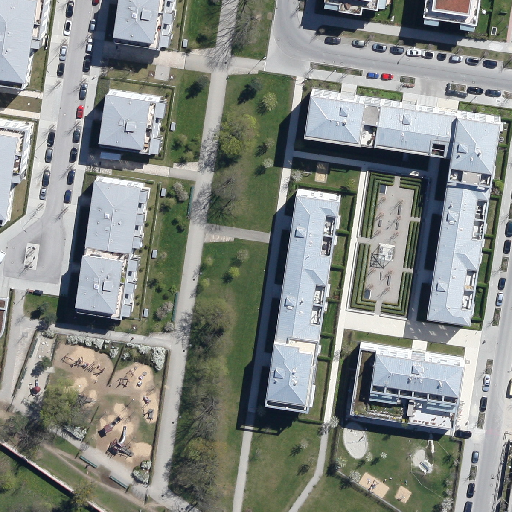
Referring expression: sidewalk